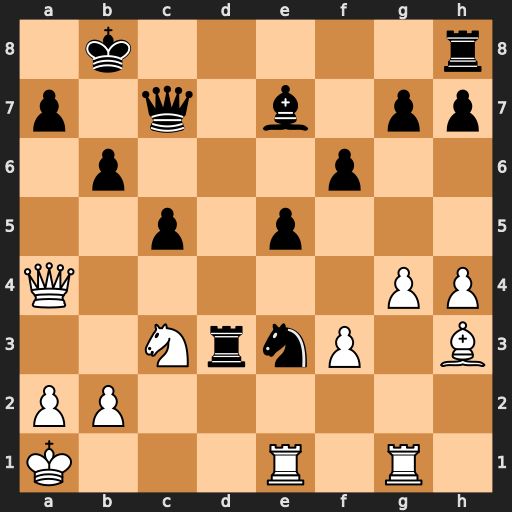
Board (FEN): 1k5r/p1q1b1pp/1p3p2/2p1p3/Q5PP/2NrnP1B/PP6/K3R1R1
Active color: w
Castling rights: -
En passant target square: -
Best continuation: Rxe3 Rxe3 Nd5 Qb7 Nxe3